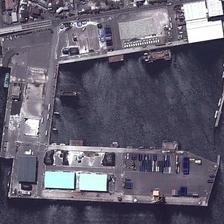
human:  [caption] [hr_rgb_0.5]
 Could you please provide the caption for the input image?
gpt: an empty port is near a wharf and some buildings .

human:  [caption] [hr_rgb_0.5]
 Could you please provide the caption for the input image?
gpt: an empty port is near a wharf and some buildings .

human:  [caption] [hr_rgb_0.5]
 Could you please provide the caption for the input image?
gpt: an empty port is near a wharf and some buildings .

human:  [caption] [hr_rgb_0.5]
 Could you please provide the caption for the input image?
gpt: an empty port is near a wharf and some buildings .

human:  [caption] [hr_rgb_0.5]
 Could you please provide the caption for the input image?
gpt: an empty port is near a wharf and some buildings .